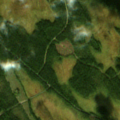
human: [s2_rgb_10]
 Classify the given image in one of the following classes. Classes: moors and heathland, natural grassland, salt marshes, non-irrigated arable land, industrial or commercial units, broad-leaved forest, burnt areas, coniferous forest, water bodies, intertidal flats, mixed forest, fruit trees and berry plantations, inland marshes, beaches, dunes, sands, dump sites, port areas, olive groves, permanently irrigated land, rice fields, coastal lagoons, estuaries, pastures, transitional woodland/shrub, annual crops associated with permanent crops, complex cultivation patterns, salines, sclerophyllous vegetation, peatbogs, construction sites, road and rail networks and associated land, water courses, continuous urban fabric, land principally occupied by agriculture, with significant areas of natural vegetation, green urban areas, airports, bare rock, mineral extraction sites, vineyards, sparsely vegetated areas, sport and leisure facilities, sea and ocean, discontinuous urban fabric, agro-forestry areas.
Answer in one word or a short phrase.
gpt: coniferous forest, peatbogs